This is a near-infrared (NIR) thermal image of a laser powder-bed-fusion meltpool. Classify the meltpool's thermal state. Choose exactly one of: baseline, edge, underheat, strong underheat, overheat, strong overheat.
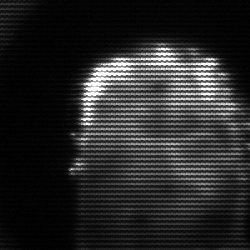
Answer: baseline